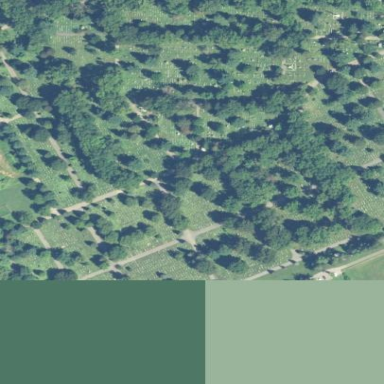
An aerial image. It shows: Cemetery.